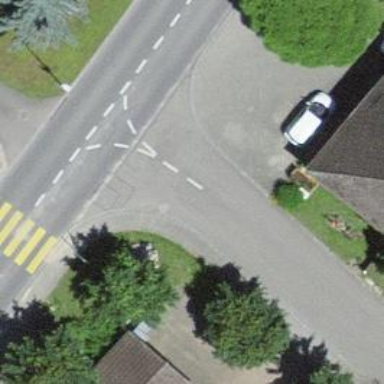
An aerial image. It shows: Post box is visible.